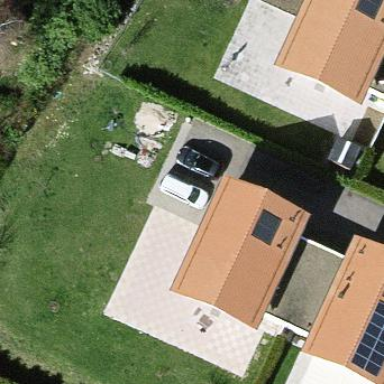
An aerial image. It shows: Gabled roofed house.